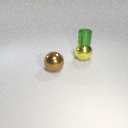
large yellow metal sphere behind large brown metal sphere